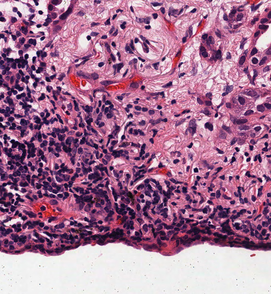
Tumor epithelial tissue: no
Tumor-associated stroma tissue: yes
Normal tissue: no